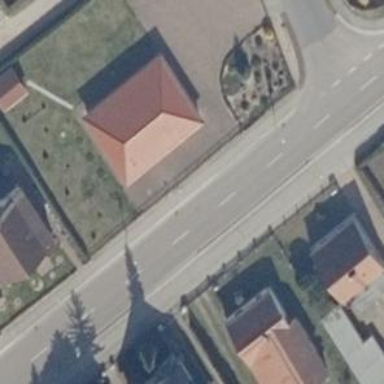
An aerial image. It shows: Building that houses veterinary clinic.